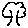
Label: tree